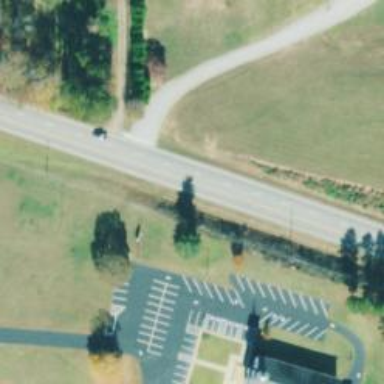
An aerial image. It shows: Asphalt road classified as primary highway.